Question: I'm making a console application in c#. And i'm having an issue where it overwrites what i'm typing.. I have it running on two threads.
'''
class Program
{
static void Main(string[] args)
{
//Grab Input
new Thread(new ThreadStart(getInput)).Start();
}
public static void getInput()
{
while (true)
{
string command = System.Console.ReadLine();
handleCommand(command);
}
}
public static void handleCommand(string command)
{
//Do whatever with the command
}
}
'''
However, Now if i do
'''
System.Console.WriteLine("Anything");
'''
If i'm already writing input, it will put "Anything" right in the middle of my input.. I'm just wondering how to separate input and output in a console application :3
Any help would be awesome. Thanks in advance..
Example Issue:

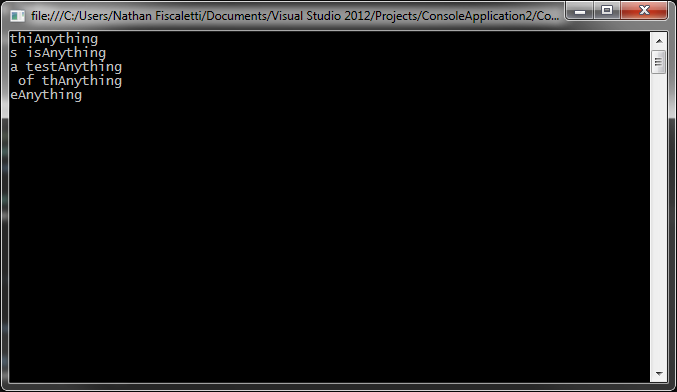
Answer: > I'm just wondering how to separate input and output in a console application :3
There isn't really a way to do this in a console application.
If you want full control, including "separation" of input and output, a GUI is an appropriate way to go. This would allow you to keep your input control(s) completely separated from any output being displayed to the user.